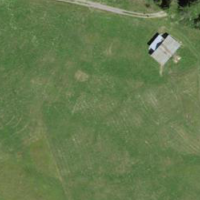
EUNIS habitat code: 24
Species observed at this site:
Angelica sylvestris